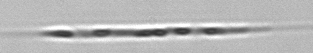
Label: Rhizosolenia